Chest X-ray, PA view. Patient: 64 years old, sex M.
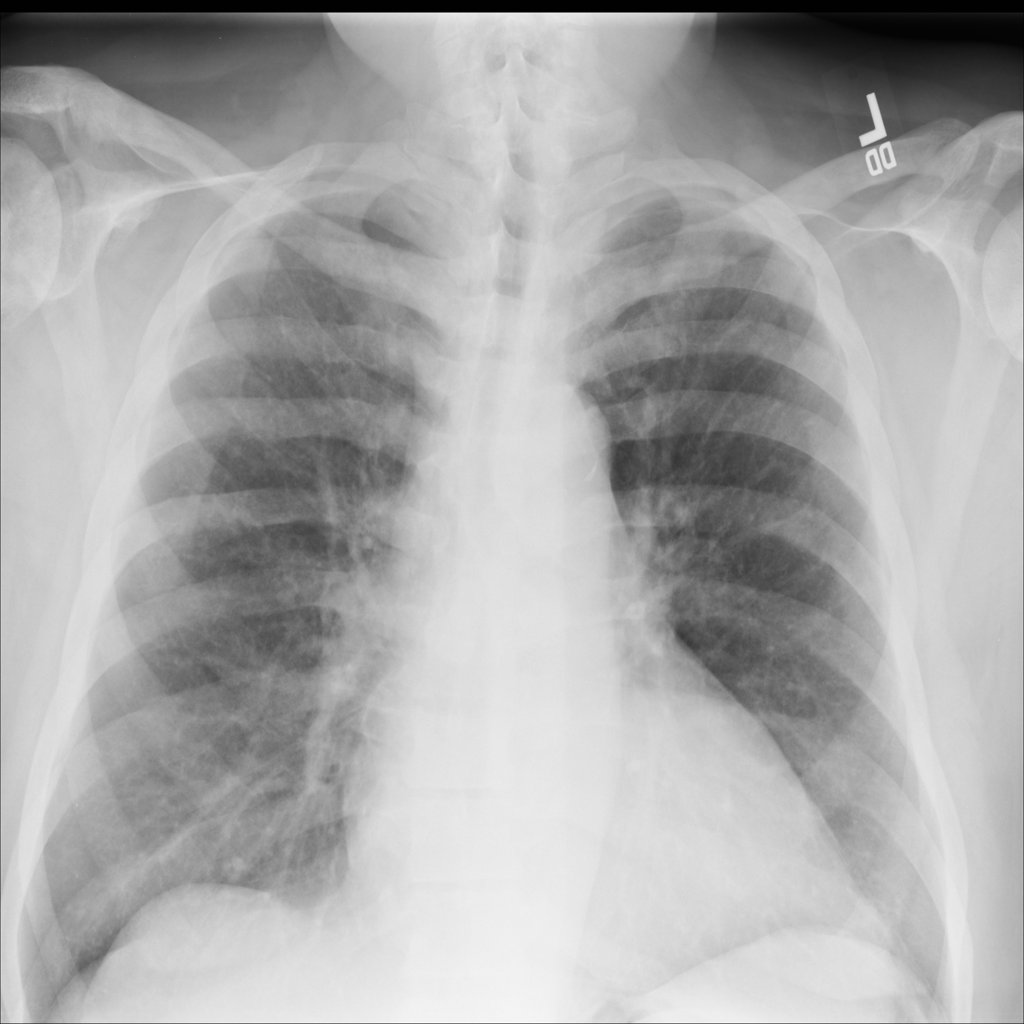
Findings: No Finding